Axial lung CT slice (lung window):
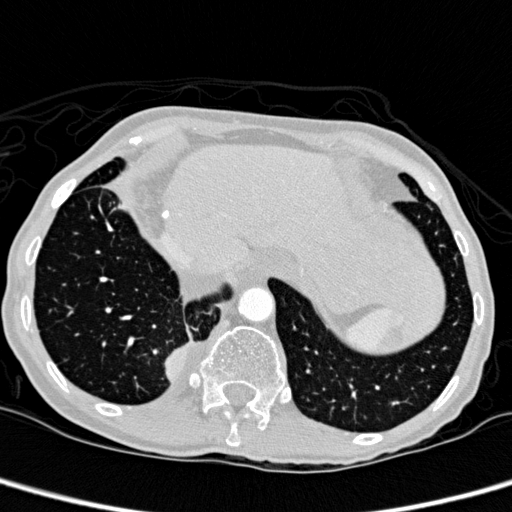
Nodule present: yes
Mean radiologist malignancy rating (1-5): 2.5